Interaction volume radius: 5 \u00c5
Interaction volume height: 30 \u00c5
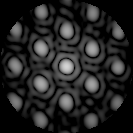
Disorder parameter: 0.202